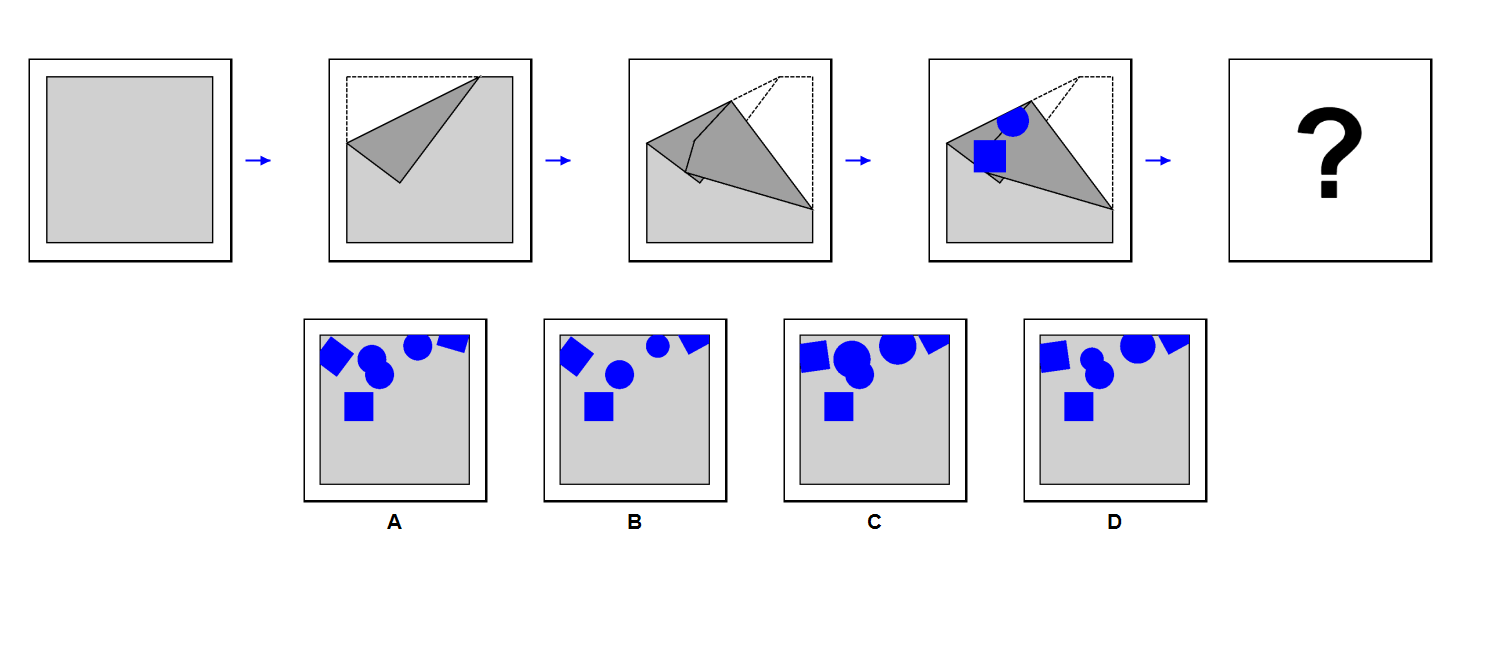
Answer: A